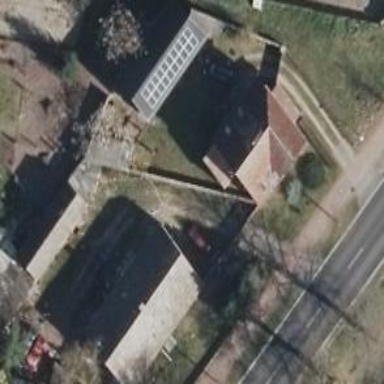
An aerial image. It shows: Detached building.